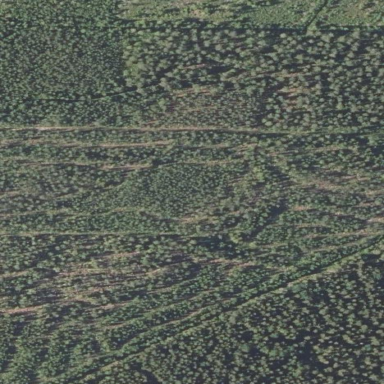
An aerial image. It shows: Forest with needle-leaved trees.